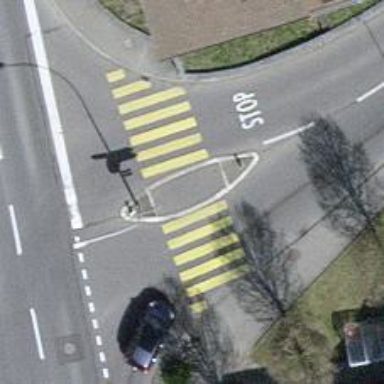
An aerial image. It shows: Uncontrolled zebra crossing with island. The crossing is marked with zebra stripes.